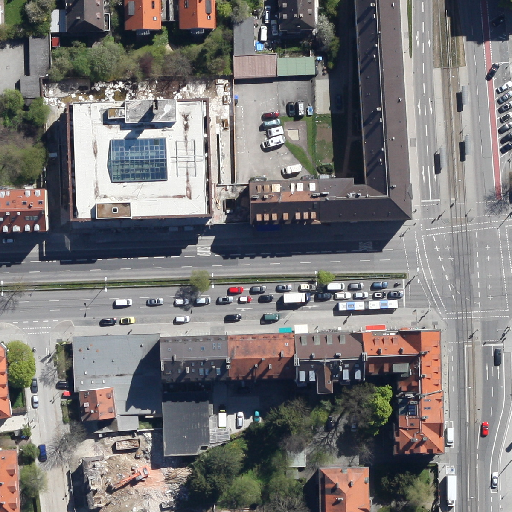
Referring expression: long truck